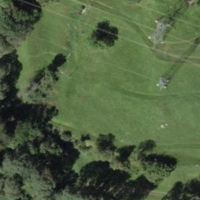
EUNIS habitat code: 24
Species observed at this site:
Vincetoxicum hirundinaria